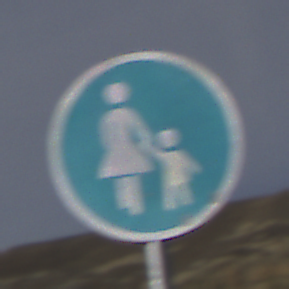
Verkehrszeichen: Gehweg
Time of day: MorningAfternoon
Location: Outdoor (Nature)
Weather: PartlyCloudy
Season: NotSpecified
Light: Natural